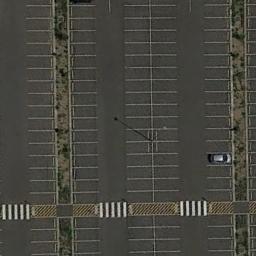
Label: parking_lot